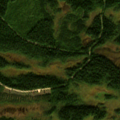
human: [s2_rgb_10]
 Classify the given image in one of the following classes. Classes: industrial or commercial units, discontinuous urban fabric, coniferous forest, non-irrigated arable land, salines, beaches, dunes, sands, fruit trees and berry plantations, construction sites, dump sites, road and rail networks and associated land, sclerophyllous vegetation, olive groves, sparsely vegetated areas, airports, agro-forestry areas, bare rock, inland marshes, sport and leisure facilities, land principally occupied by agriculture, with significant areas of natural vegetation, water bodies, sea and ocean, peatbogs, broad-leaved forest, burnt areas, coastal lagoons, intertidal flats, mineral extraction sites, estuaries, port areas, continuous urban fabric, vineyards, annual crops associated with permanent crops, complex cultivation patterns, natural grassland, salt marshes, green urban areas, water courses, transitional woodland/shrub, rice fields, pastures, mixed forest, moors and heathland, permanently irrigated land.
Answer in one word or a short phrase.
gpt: coniferous forest, transitional woodland/shrub